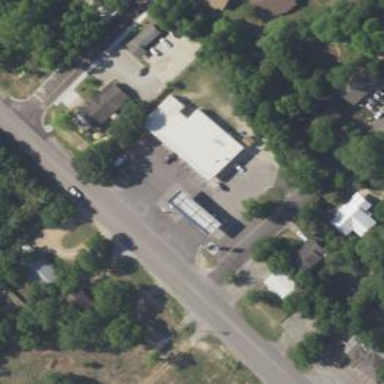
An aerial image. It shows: Convenience shop.